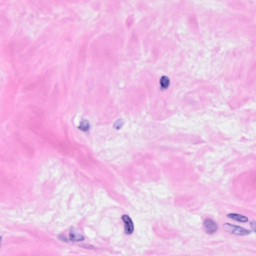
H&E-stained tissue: Breast